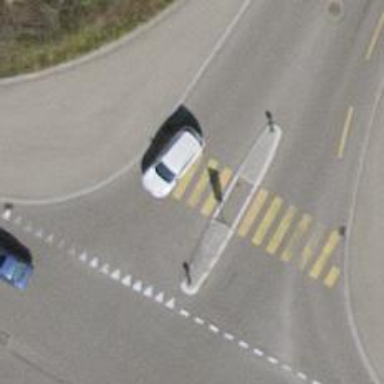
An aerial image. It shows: Crossing with traffic signals and zebra crossing island.